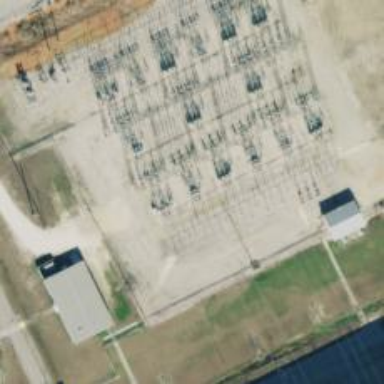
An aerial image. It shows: Switch for power supply.